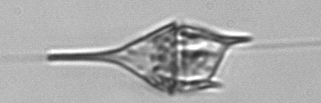
Label: Tripos_lineatus